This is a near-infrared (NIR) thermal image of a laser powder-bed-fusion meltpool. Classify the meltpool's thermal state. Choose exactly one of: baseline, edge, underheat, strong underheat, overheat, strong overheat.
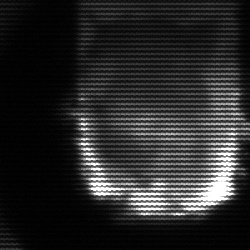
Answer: baseline